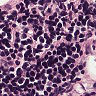
Metastatic tissue present: no